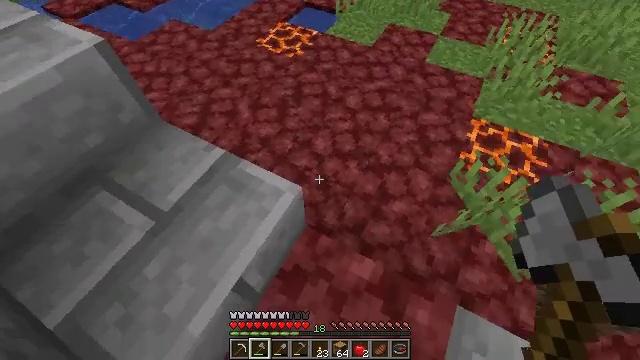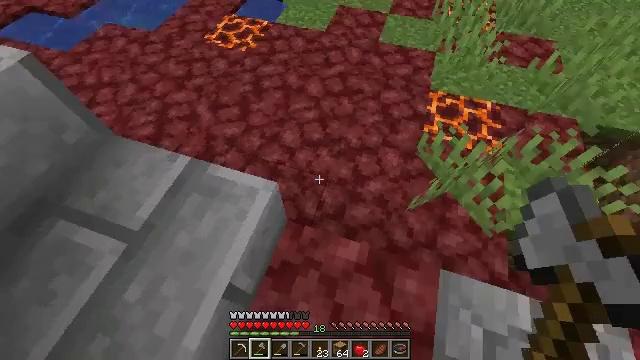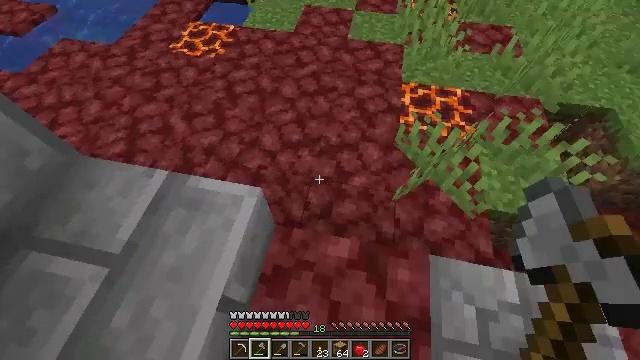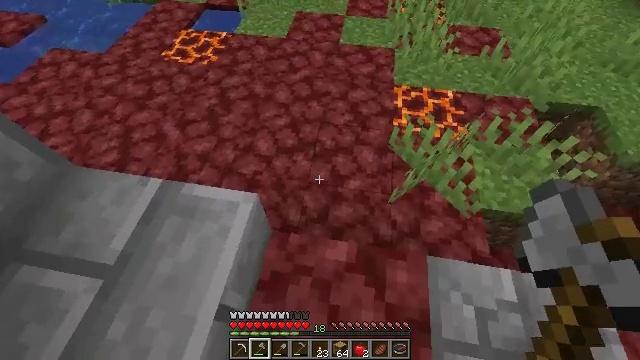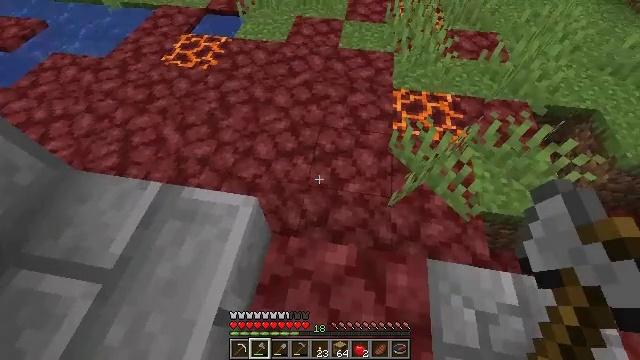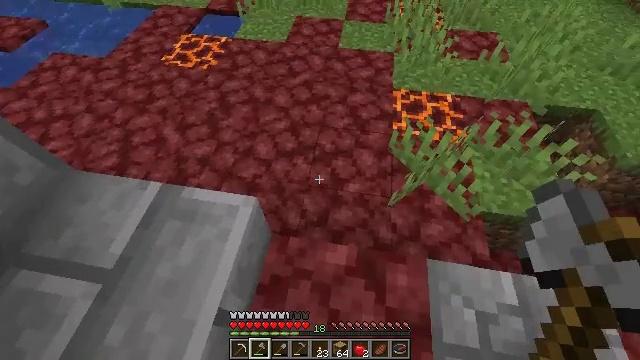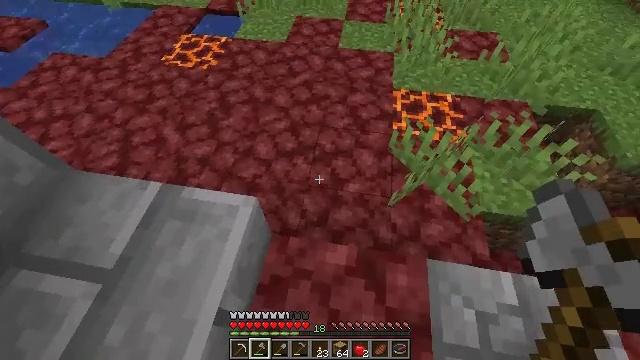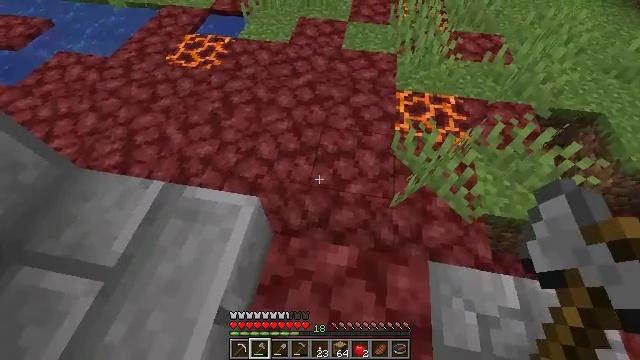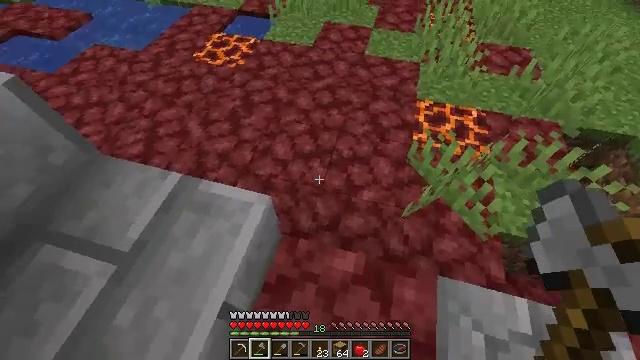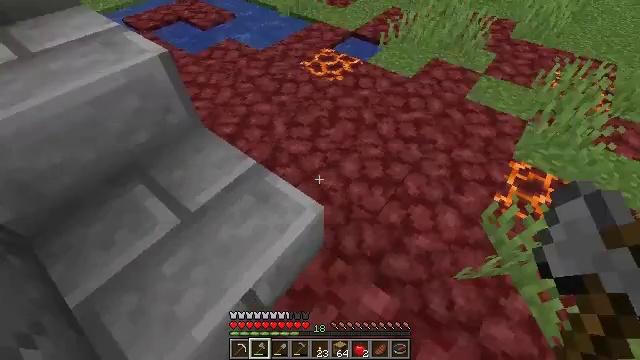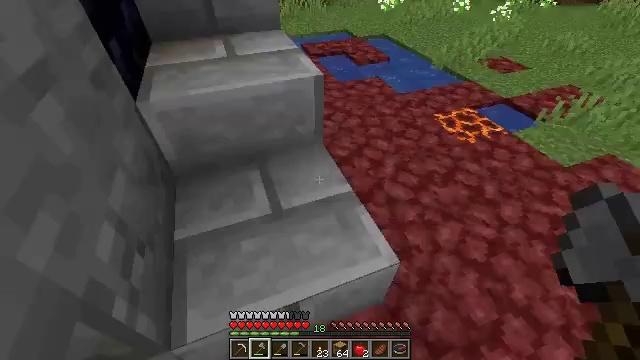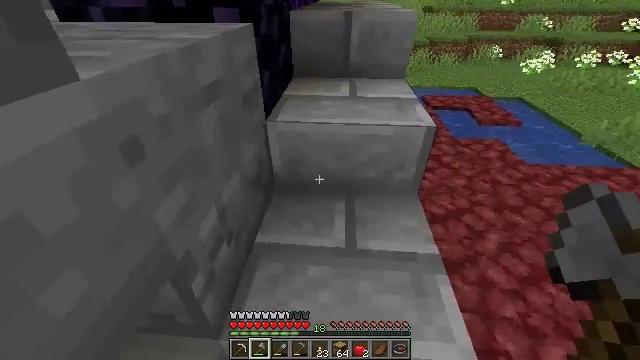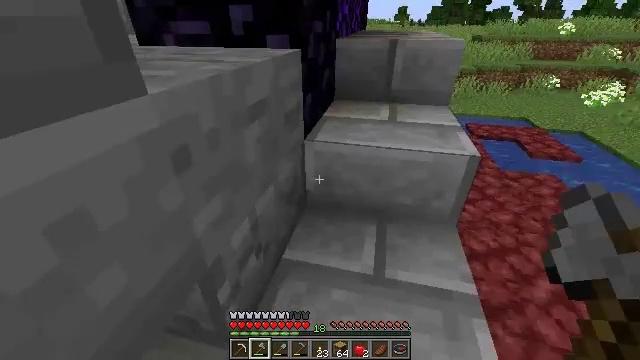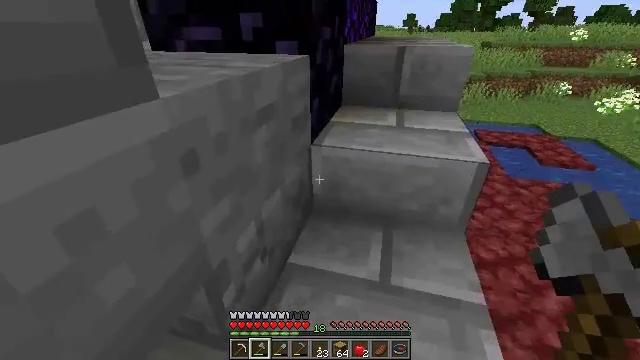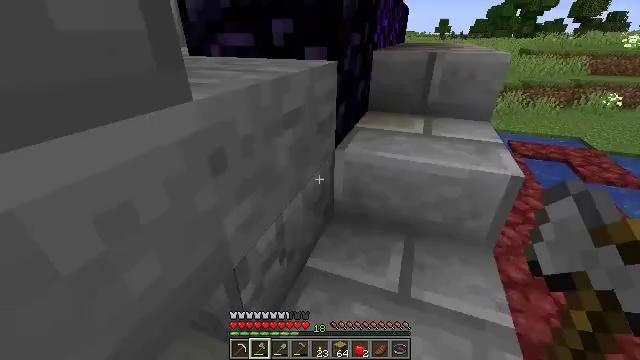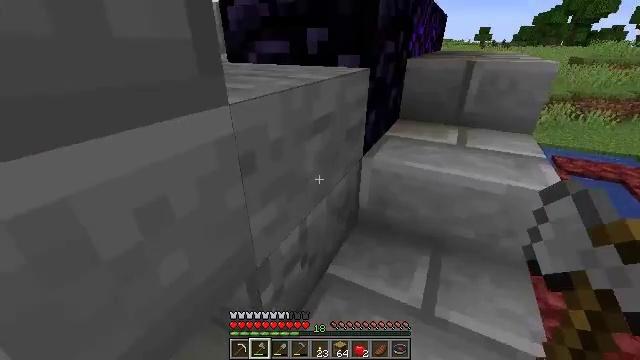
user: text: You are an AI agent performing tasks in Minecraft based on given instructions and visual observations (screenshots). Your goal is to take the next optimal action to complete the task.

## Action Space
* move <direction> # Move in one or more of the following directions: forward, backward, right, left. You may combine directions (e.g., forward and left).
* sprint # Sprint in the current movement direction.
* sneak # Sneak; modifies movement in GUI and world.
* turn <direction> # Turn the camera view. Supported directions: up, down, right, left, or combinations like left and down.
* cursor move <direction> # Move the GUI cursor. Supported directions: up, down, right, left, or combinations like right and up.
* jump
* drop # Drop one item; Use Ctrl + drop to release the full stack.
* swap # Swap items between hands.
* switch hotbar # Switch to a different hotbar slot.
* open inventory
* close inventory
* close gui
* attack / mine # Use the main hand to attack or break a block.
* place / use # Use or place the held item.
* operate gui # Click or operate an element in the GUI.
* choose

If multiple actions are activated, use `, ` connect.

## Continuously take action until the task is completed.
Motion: motion action
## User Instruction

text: Harvest the cracked stone bricks for building.
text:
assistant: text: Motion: turn right and down
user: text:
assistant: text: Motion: turn right
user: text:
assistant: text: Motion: turn right
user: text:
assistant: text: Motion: no_op
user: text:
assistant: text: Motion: no_op
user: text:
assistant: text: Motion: no_op
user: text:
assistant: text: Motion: no_op
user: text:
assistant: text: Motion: turn left
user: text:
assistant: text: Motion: turn left and up
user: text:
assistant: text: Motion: turn left and up
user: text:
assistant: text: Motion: turn left and up
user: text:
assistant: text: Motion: turn left and up
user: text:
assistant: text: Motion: turn left and up
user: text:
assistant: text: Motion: turn left and up
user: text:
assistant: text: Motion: turn left and up
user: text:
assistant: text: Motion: move forward, turn left
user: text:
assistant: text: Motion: move forward
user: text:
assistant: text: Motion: move forward
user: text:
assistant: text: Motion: move forward, jump
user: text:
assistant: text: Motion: move forward, jump
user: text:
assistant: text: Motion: move forward, turn right, jump
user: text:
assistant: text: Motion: move forward, turn right, jump
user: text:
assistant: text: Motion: move forward, turn right
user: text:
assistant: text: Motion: move forward, turn right
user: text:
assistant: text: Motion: move forward, turn right
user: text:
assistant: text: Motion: move forward
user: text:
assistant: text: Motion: move forward, turn left
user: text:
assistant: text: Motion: move forward, turn left
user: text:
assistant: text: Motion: move forward, turn left
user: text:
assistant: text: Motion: move forward, turn left